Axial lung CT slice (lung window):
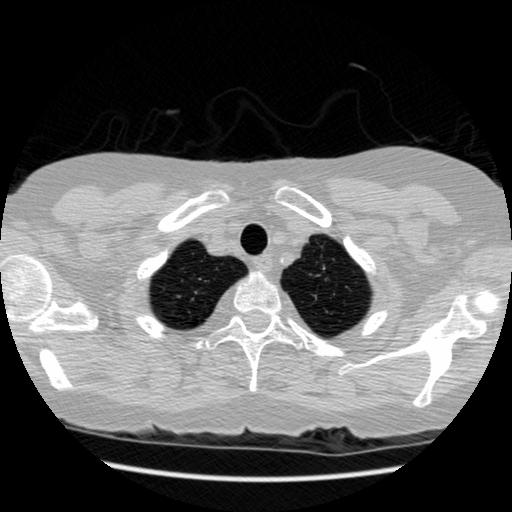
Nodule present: no